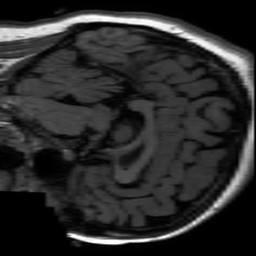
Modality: inplaneT1
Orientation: sagittal
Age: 19
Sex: female
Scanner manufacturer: ge
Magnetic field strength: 3 T
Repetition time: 2.597 s
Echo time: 0.02273 s